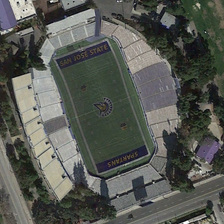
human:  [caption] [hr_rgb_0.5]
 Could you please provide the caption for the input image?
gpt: many green trees are around a large stadium near a road .

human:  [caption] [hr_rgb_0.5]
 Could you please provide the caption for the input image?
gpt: many green trees are around a large stadium near a road .

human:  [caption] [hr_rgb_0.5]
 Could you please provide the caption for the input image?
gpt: many green trees are around a large stadium near a road .

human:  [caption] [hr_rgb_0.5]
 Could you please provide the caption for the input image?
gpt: many green trees are around a large stadium near a road .

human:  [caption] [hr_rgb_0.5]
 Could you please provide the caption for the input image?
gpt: many green trees are around a large stadium near a road .